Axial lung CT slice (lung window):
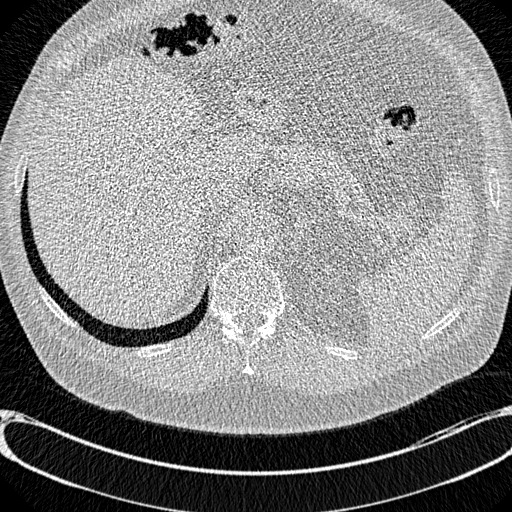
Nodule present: no